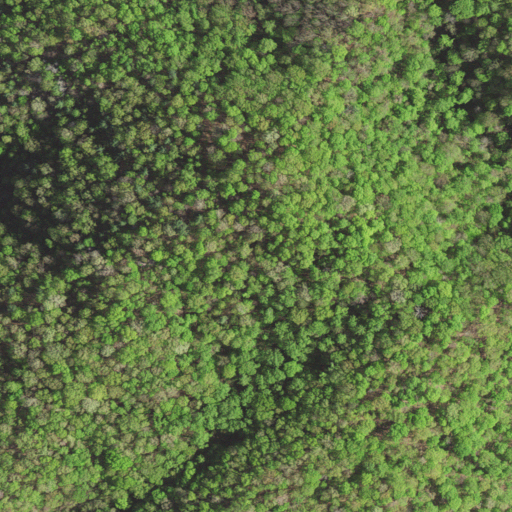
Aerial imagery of mountains in Virginia named River Knobs containing deciduous forest, shrub, and mixed forest